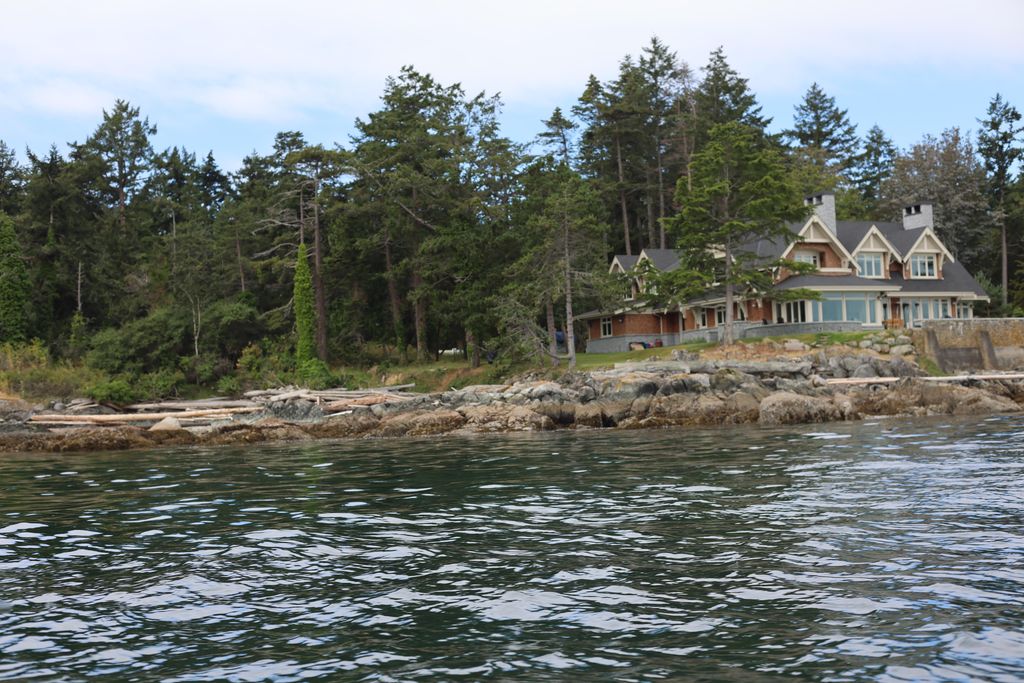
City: victoria